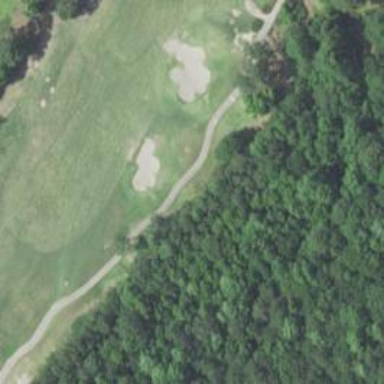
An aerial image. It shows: Service road designated as golf cart path.